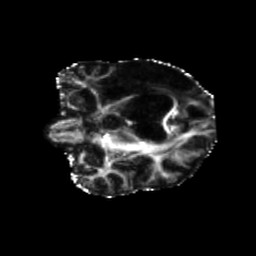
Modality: FA
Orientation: coronal
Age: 71
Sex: female
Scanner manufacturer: siemens
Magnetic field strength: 3 T
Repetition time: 5.25 s
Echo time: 0.08 s